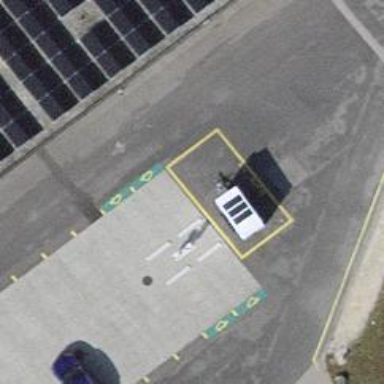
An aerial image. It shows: Charging station.